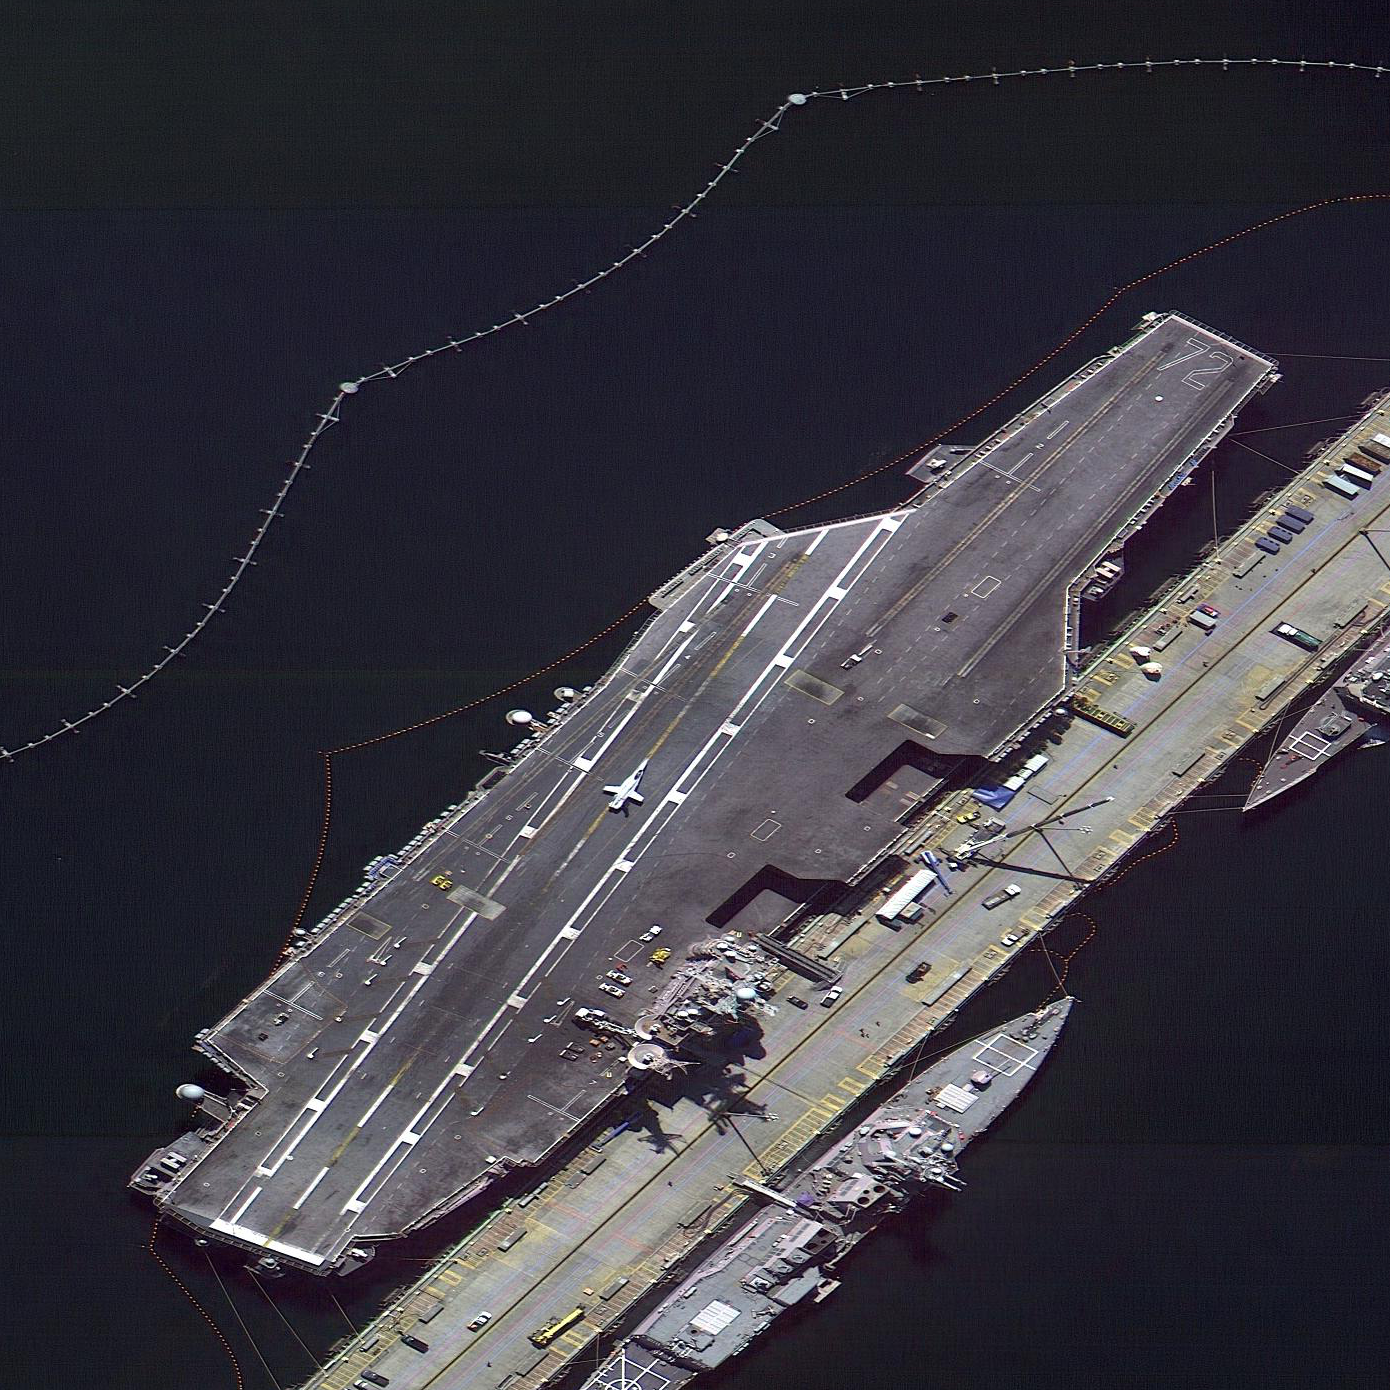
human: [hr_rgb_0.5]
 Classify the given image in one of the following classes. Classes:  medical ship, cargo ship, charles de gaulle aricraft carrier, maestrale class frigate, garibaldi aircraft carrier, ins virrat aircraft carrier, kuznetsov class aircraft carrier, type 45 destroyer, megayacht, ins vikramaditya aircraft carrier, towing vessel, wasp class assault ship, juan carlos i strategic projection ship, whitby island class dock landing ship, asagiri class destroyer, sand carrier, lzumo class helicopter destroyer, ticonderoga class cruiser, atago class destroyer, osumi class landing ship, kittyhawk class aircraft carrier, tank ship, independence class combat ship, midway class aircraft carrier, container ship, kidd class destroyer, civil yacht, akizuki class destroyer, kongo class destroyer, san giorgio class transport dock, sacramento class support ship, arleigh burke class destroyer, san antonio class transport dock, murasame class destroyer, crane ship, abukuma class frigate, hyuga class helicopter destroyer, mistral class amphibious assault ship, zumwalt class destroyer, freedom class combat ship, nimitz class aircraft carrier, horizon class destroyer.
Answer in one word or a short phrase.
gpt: Nimitz class aircraft carrier